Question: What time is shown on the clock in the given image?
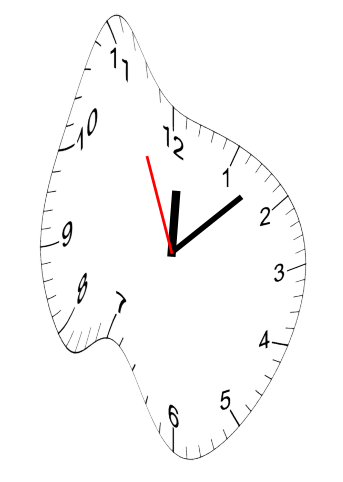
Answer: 12:07:56